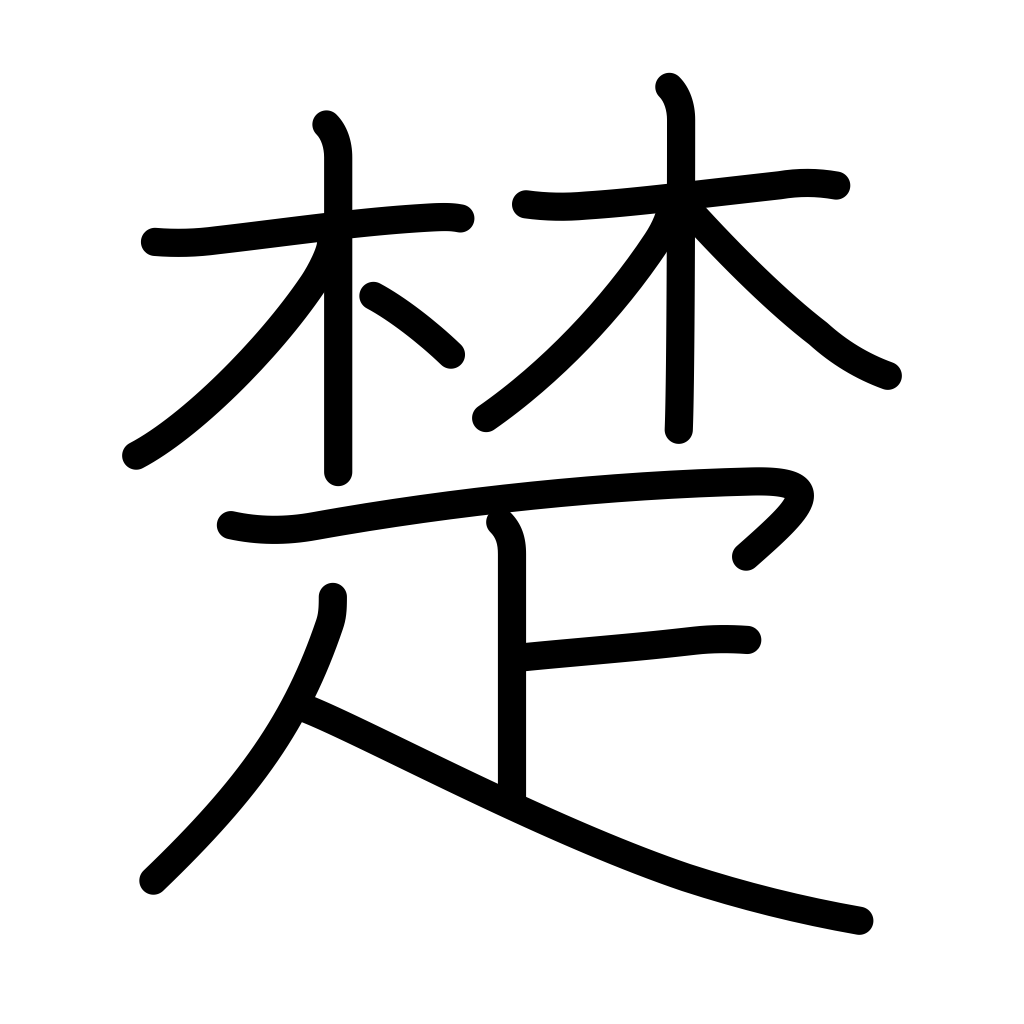
Meaning: whip, cane